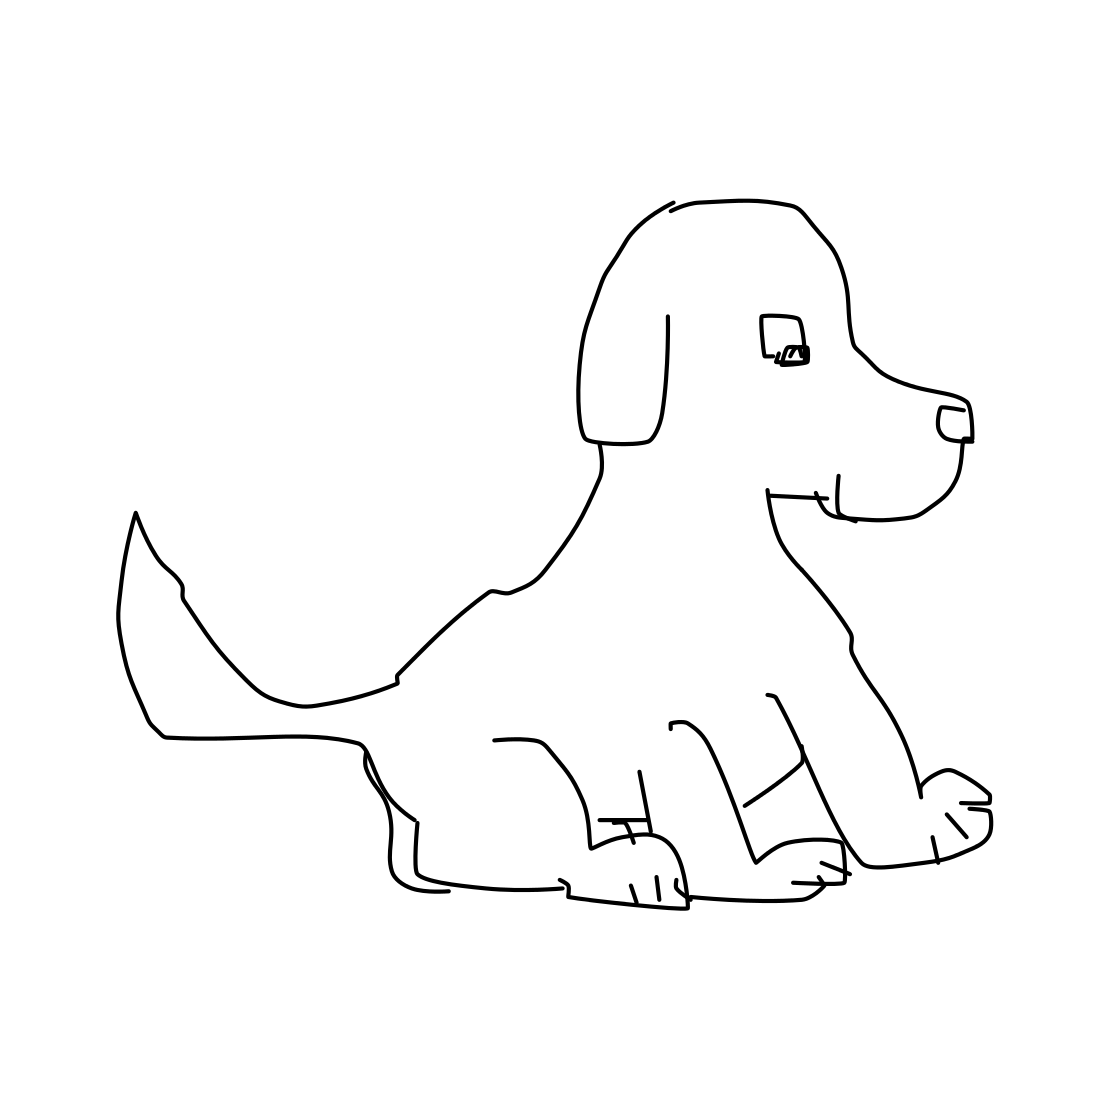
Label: dog